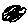
Label: flower